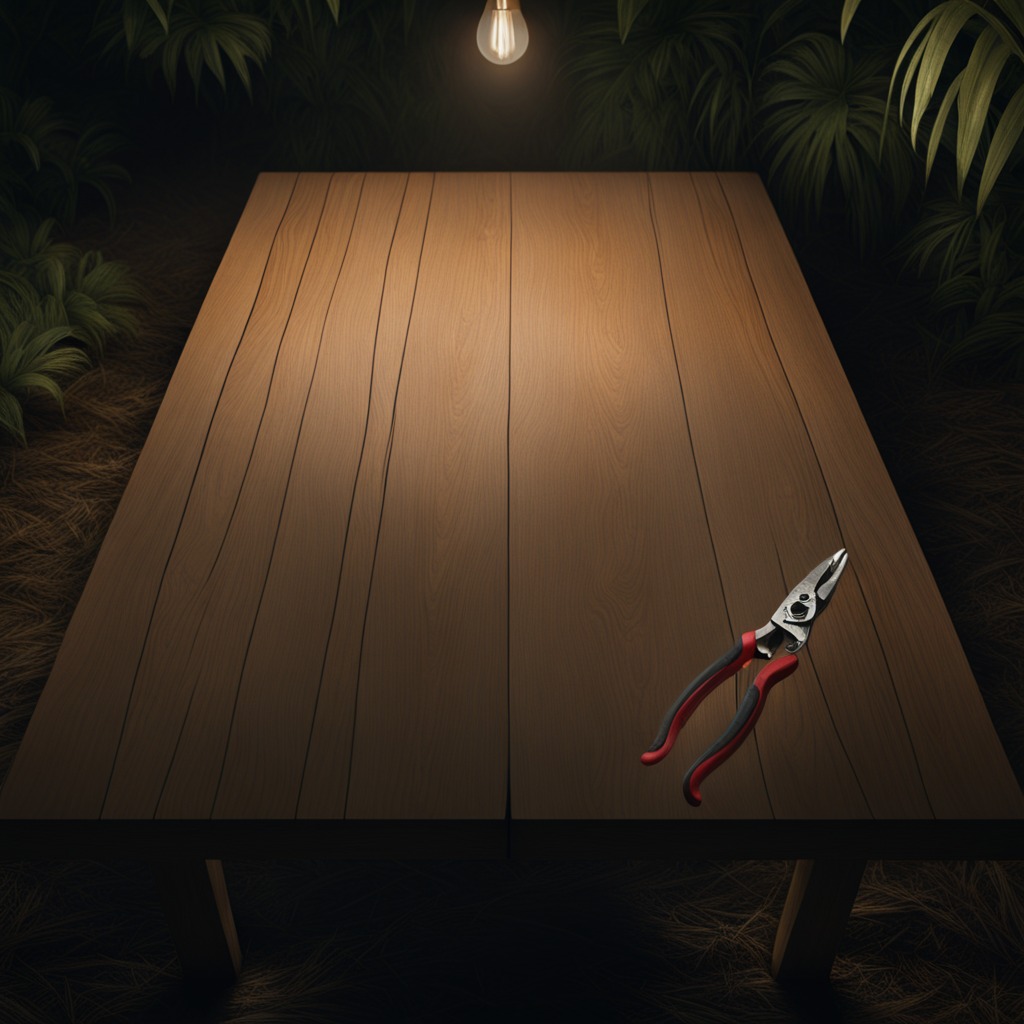
A plier is lying on a wooden table inside a jungle field workshop tent at night.